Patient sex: F
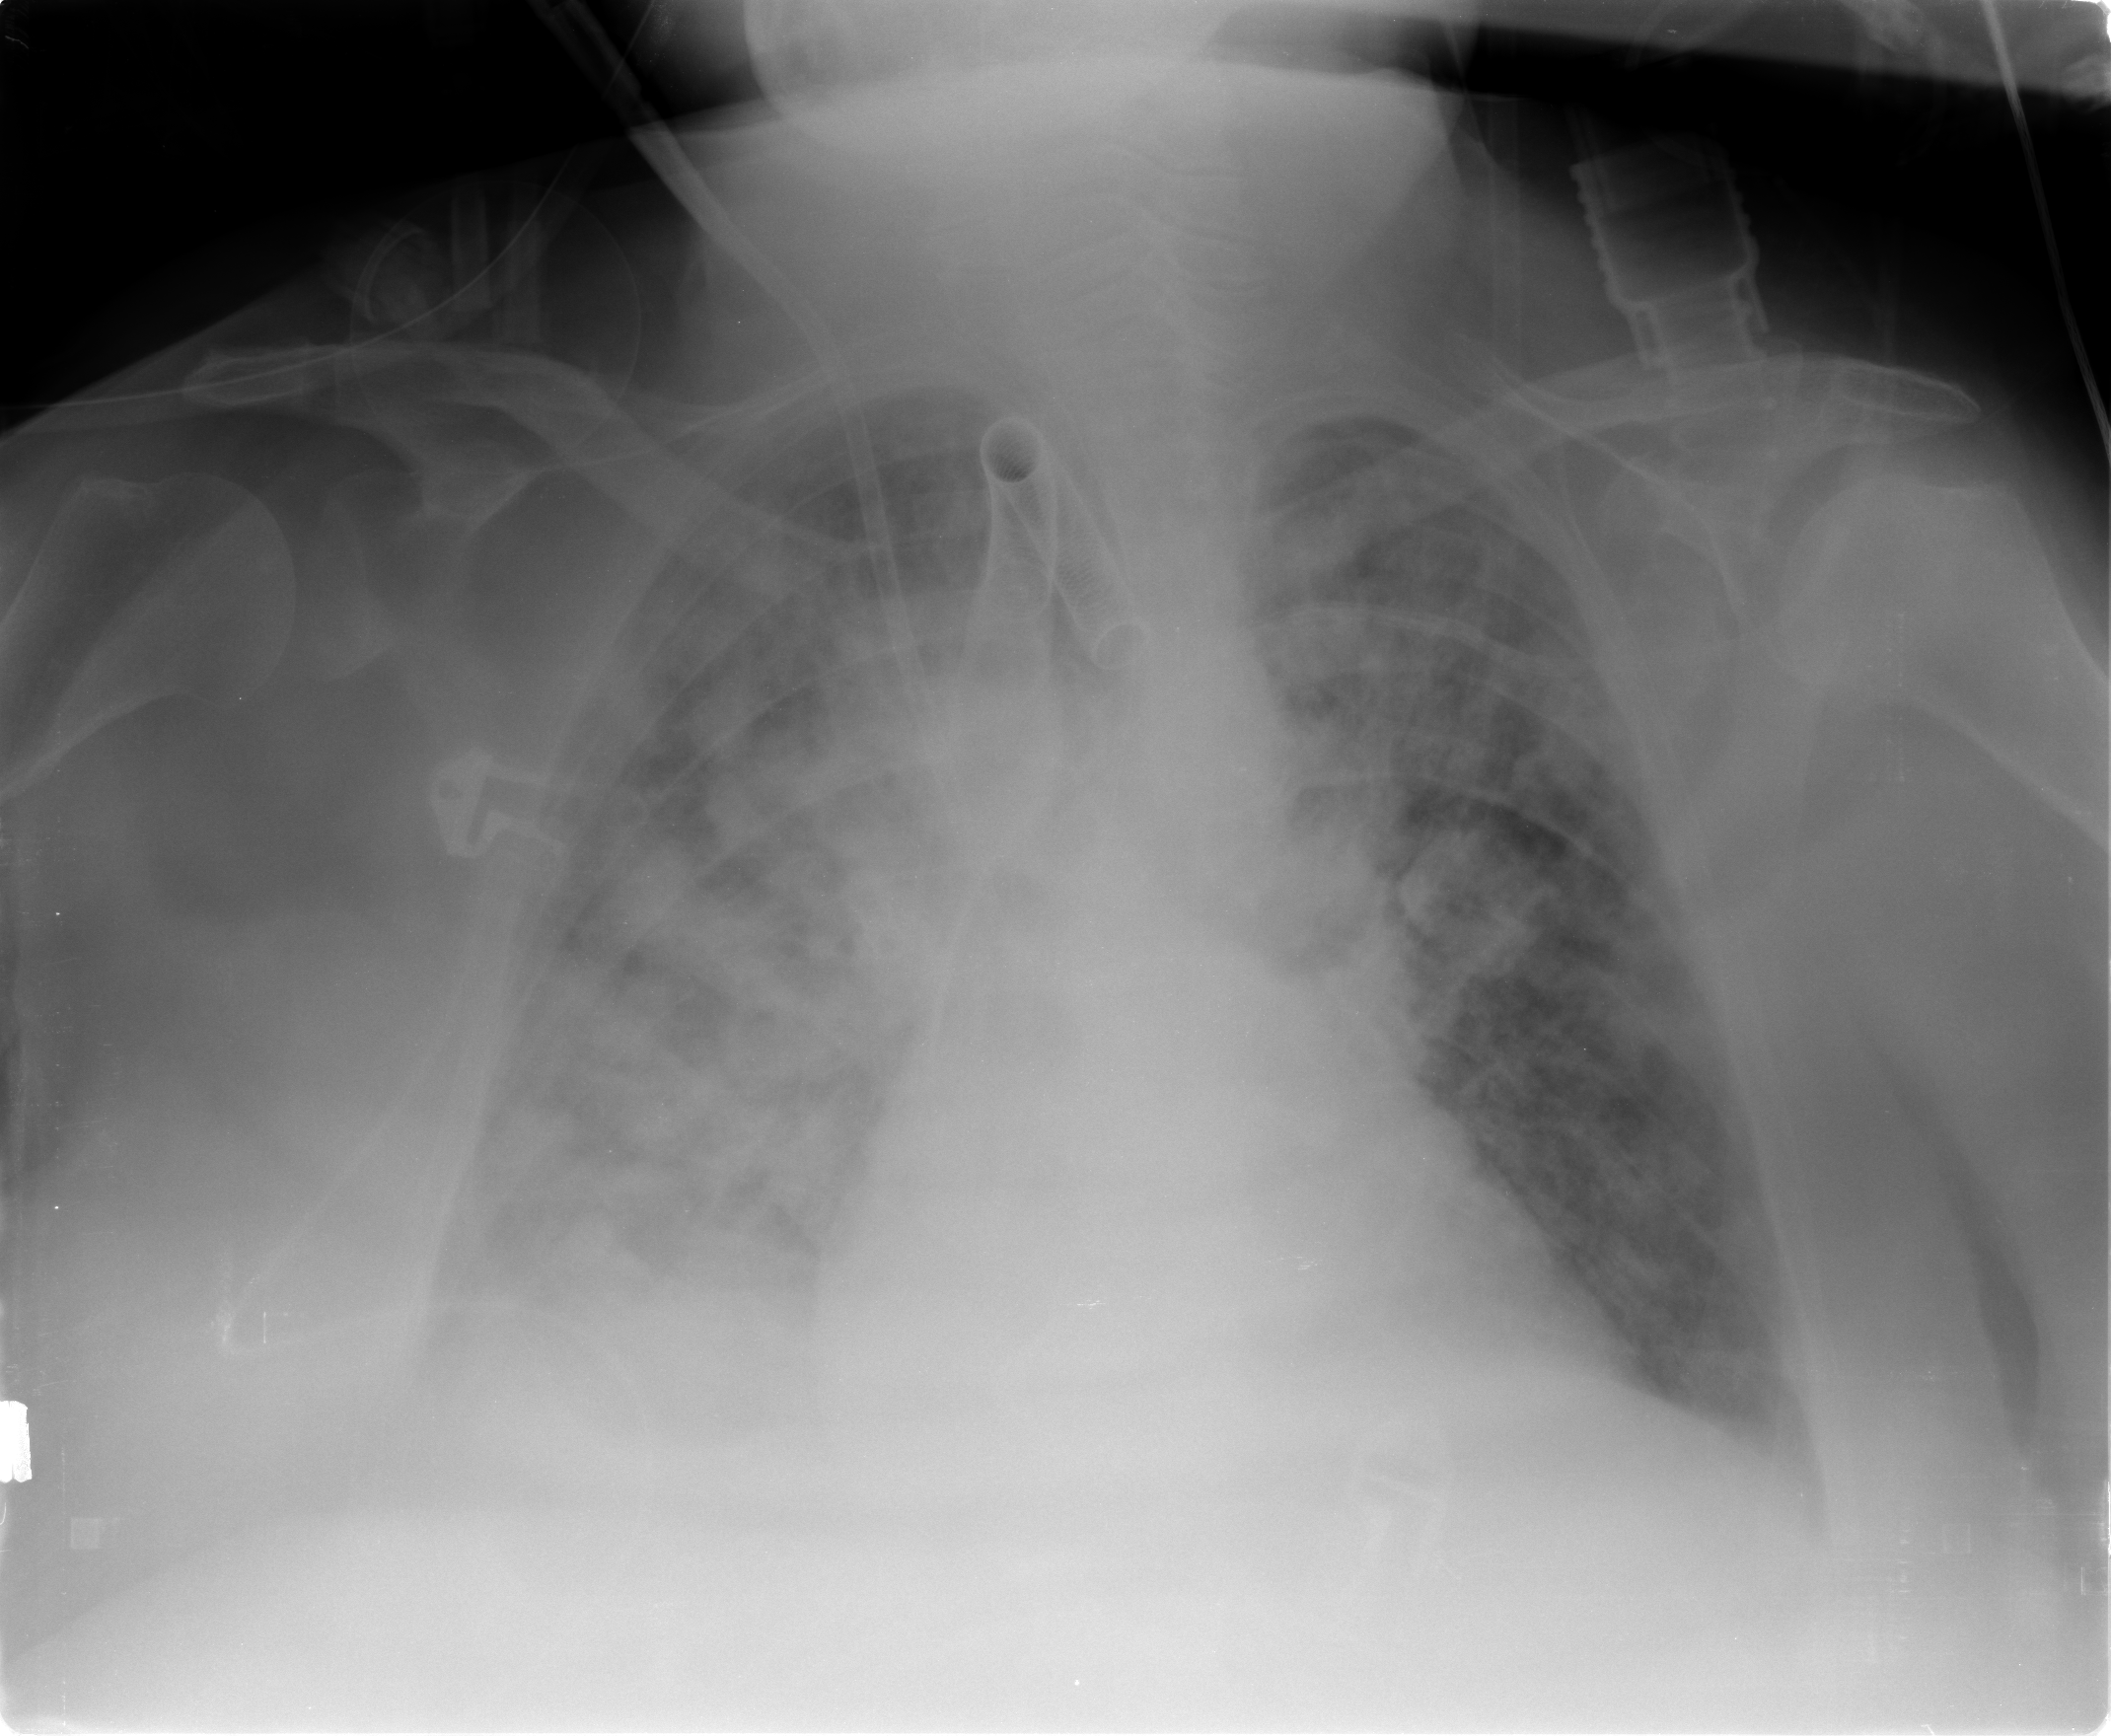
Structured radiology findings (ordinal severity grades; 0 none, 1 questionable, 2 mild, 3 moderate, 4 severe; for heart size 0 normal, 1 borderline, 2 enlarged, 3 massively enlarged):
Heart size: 1
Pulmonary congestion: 3
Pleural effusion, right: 2
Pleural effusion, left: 1
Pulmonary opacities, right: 3
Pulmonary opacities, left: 3
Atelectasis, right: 2
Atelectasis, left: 2